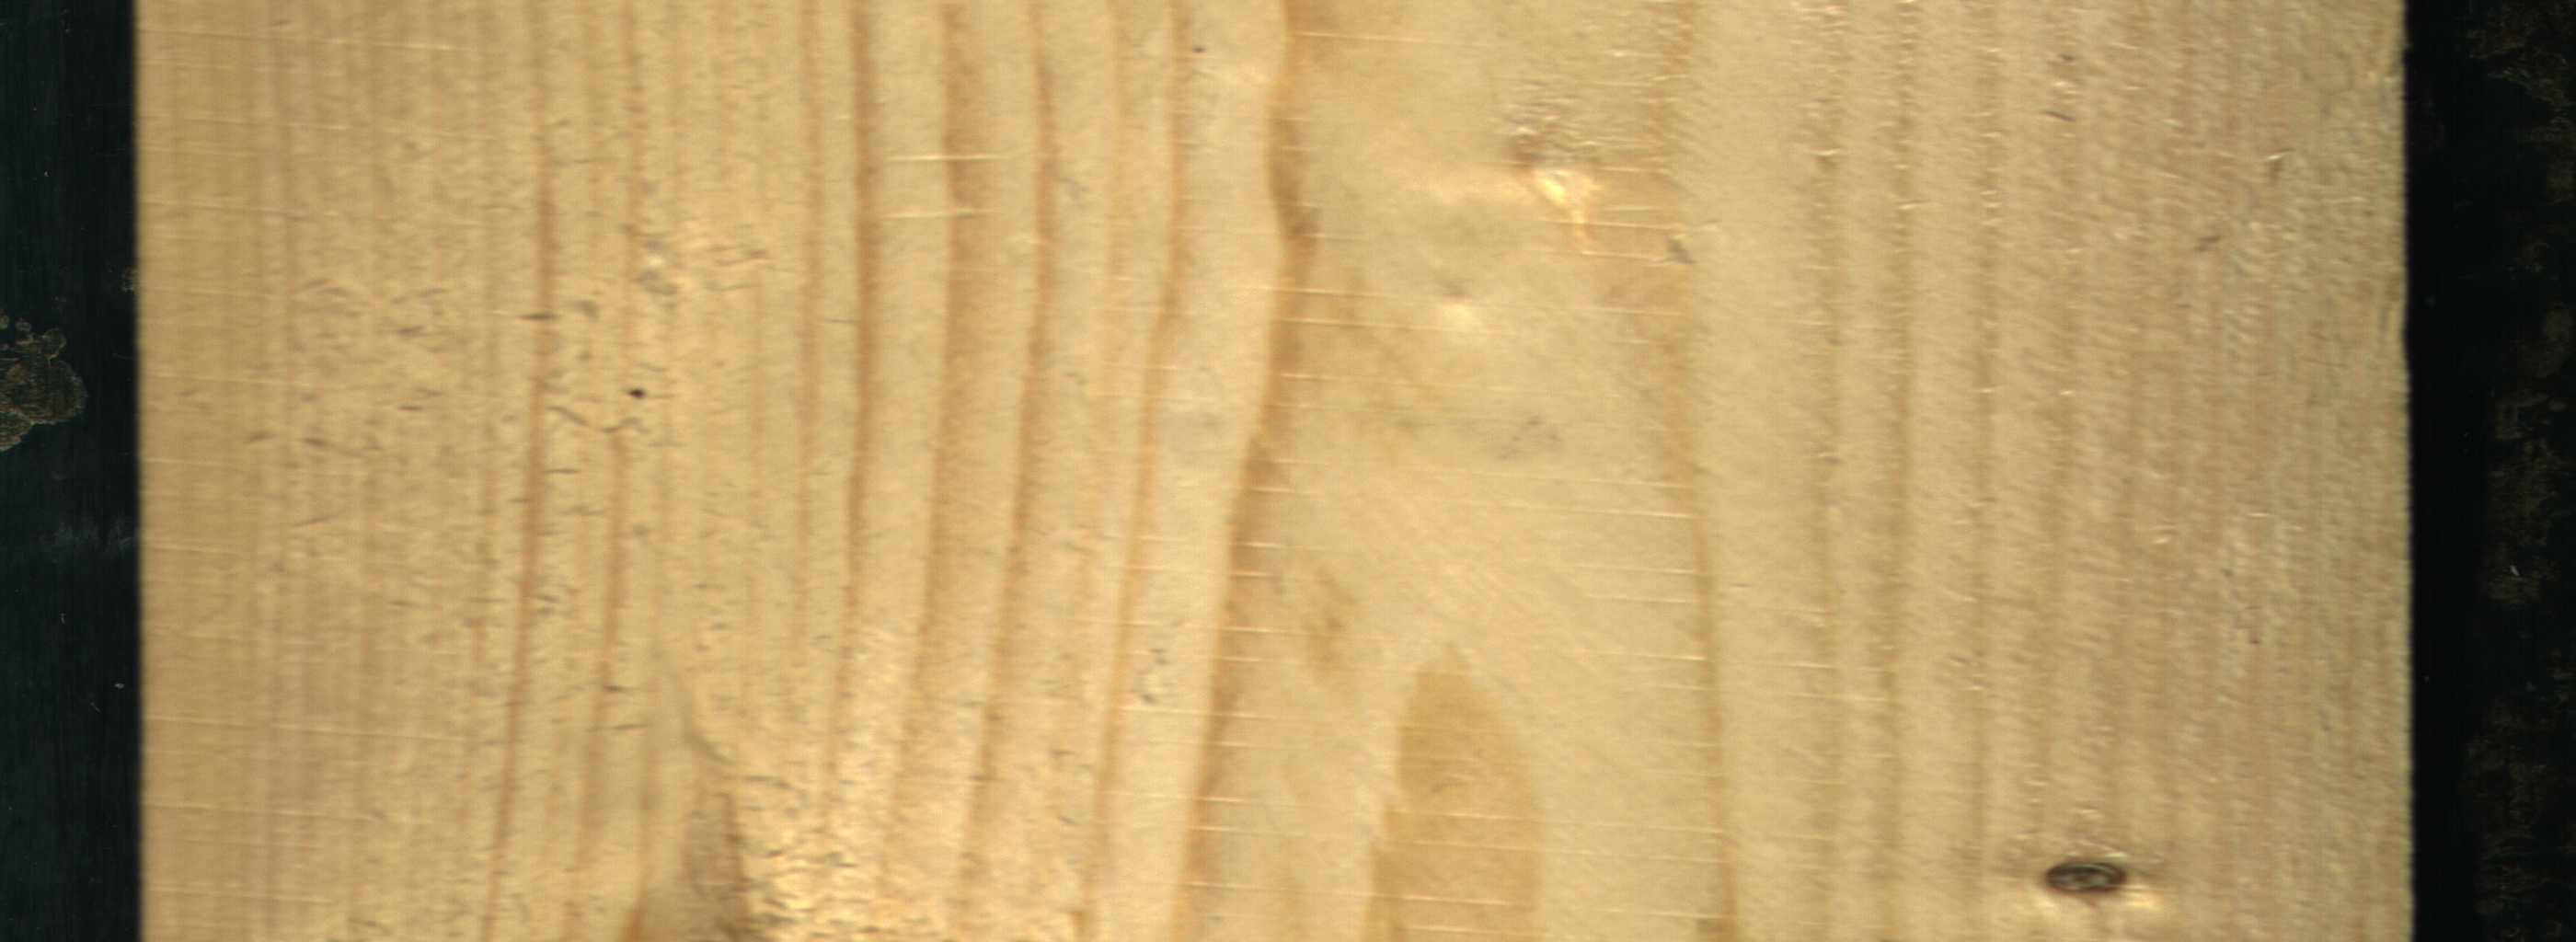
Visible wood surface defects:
Live_Knot